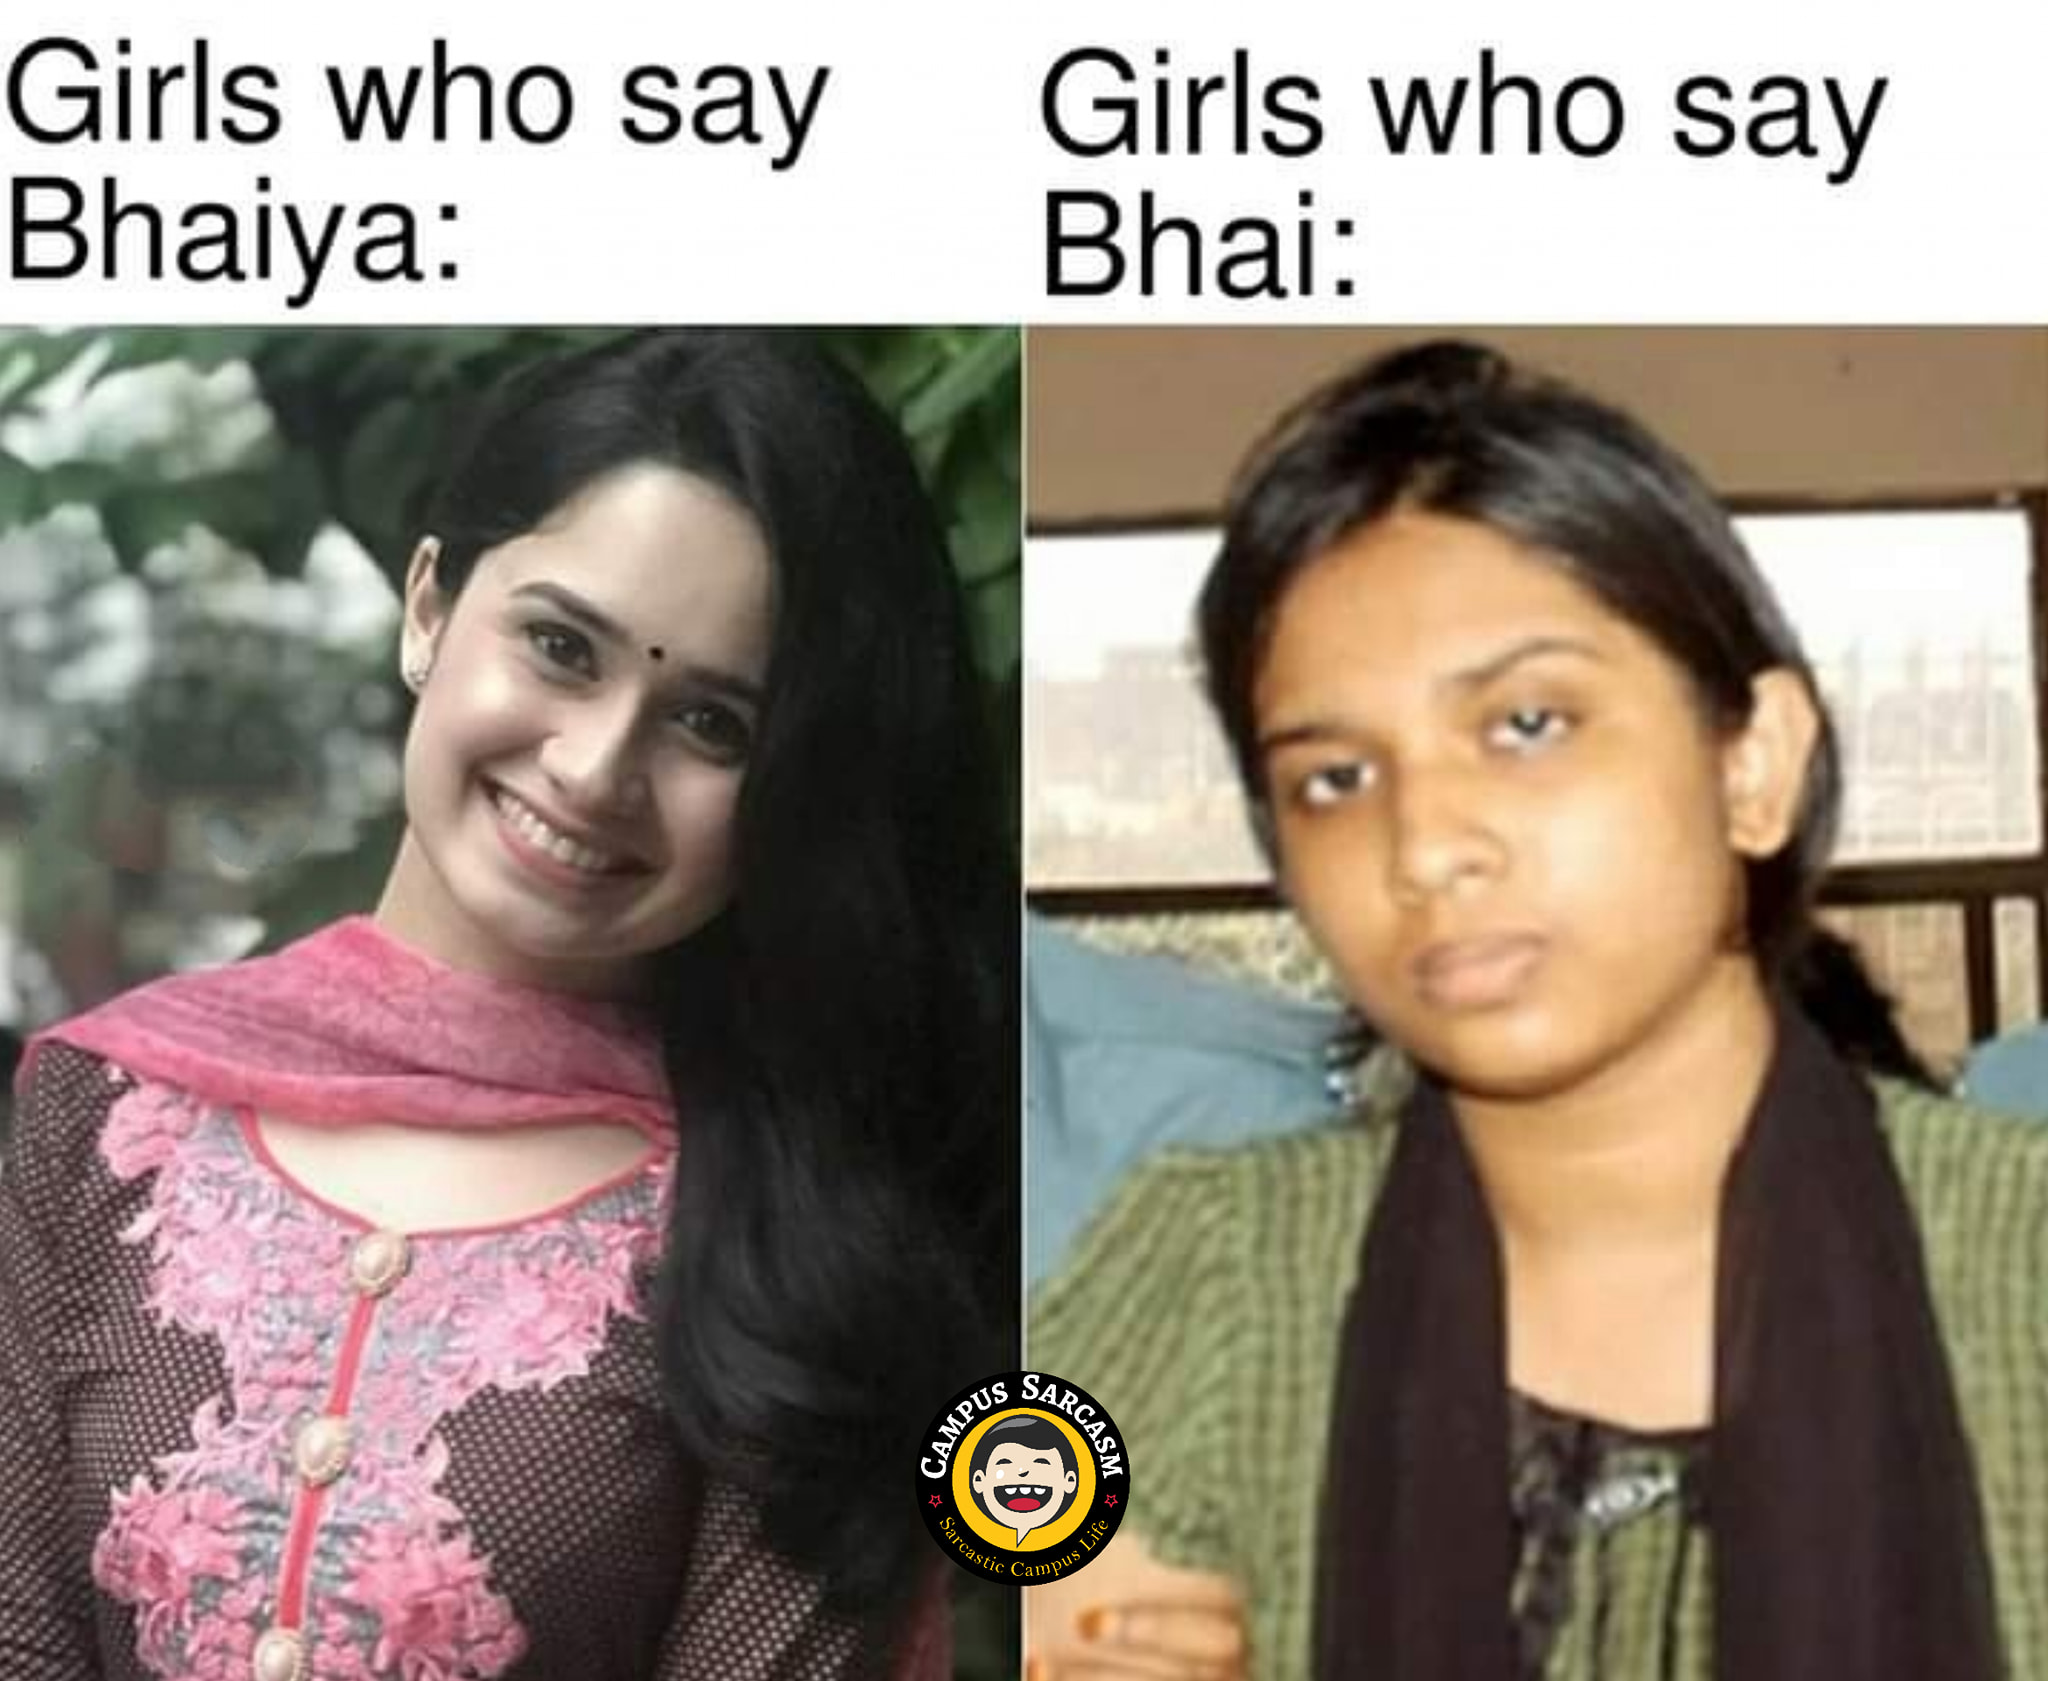
Caption: Girls who say Bhaiya:    Girls who say Bhai:
Label: hate